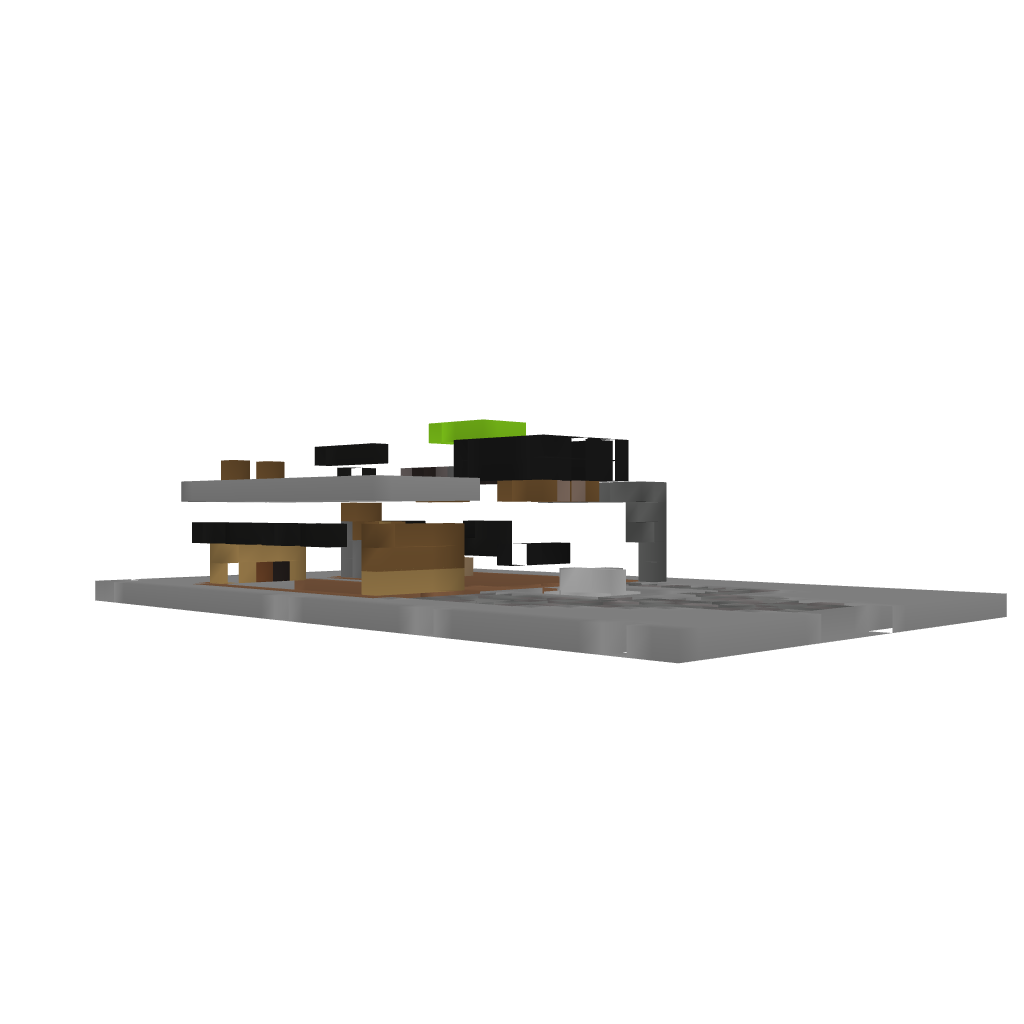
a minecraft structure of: modern house 2